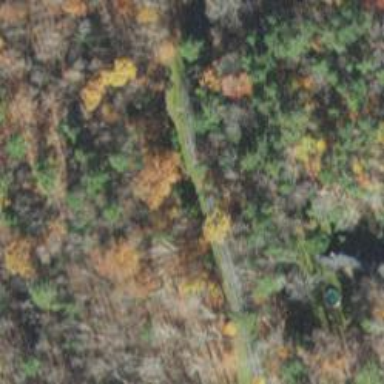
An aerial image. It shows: Track road.